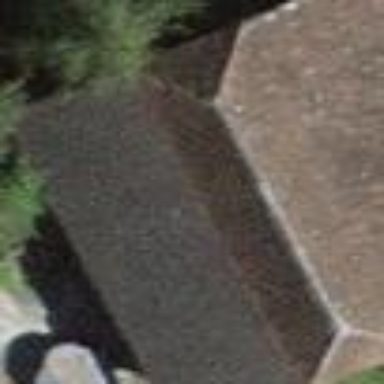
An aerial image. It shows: Barn.